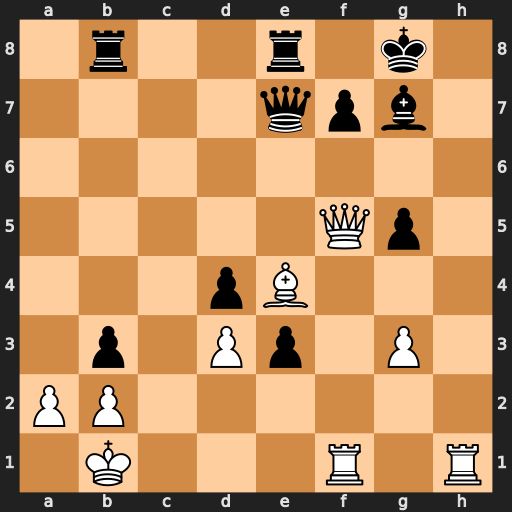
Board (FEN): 1r2r1k1/4qpb1/8/5Qp1/3pB3/1p1Pp1P1/PP6/1K3R1R
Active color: w
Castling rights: -
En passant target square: -
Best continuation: Rh8+ Bxh8 Qh7+ Kf8 Qxh8#